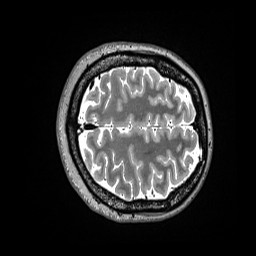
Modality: T2w
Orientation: axial
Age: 30
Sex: female
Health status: ill
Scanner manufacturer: siemens
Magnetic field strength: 3 T
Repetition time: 3.2 s
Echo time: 0.564 s